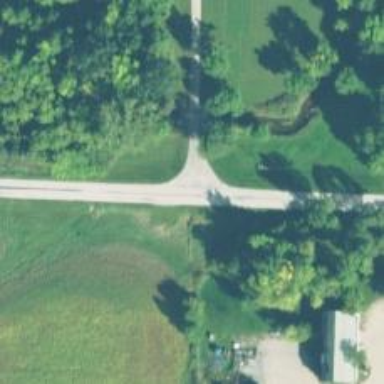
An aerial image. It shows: Unclassified road.